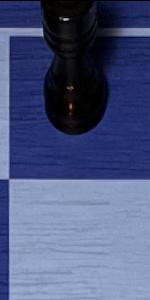
Label: Empty